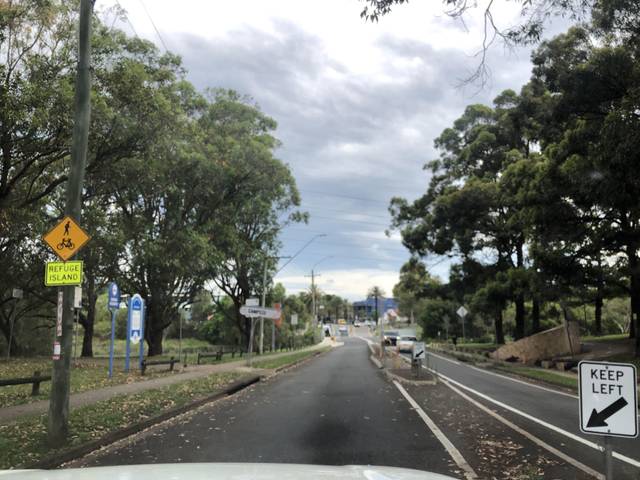
Region: Australia
Coordinates: -33.902, 151.099